Interaction volume radius: 5 \u00c5
Interaction volume height: 15 \u00c5
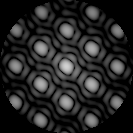
Disorder parameter: 0.006374